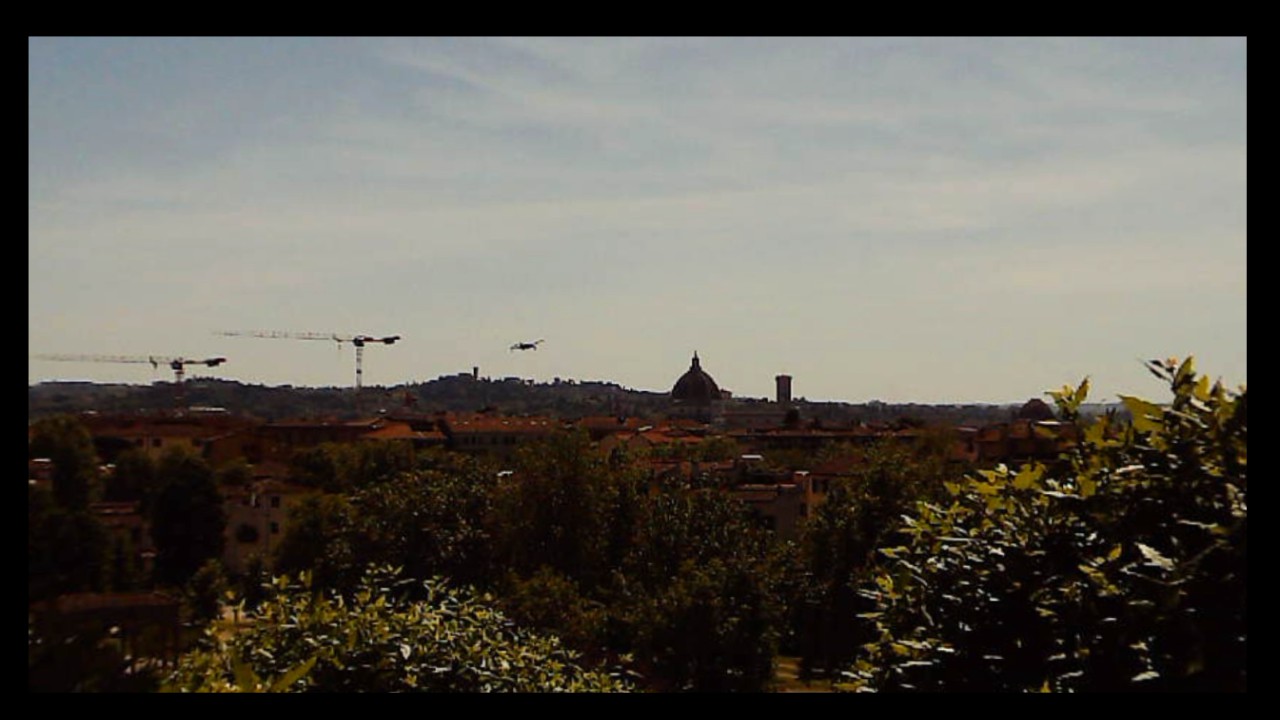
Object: DJI Mini 3